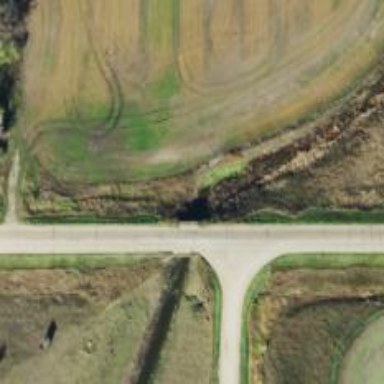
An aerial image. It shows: Culvert tunnel.